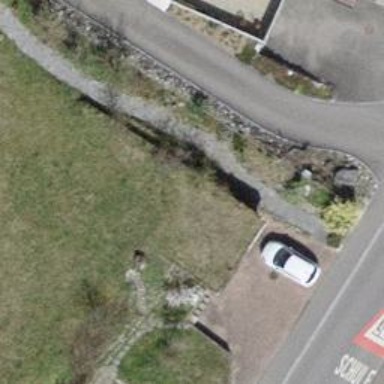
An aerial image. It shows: Garage.